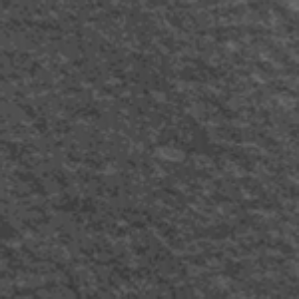
Label: frost